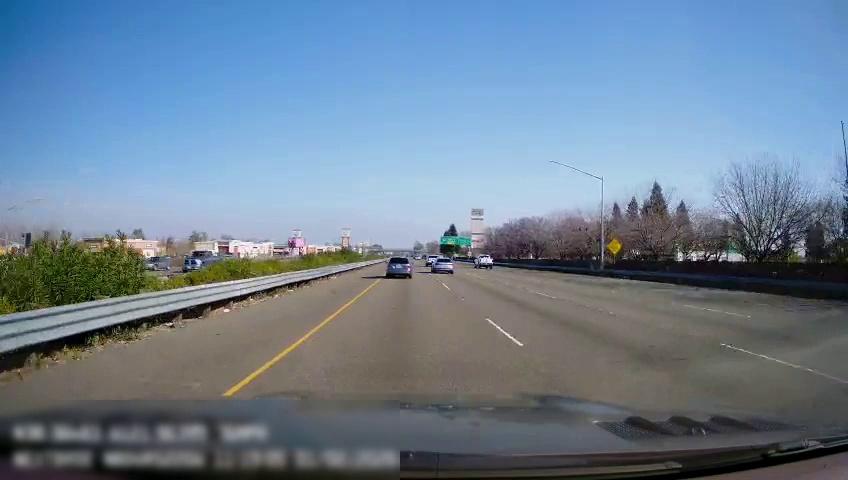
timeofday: Day
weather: Sunny
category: Drivable Space
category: Drivable Space
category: Vehicles | Car
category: Vehicles | SUV
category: Vehicles | SUV
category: Vehicles | SUV
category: Vehicles | Car
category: Vehicles | Truck
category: Lanes | Current Lane
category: Lanes | Current Lane
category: Lanes | Alternate Lane
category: Lanes | Alternate Lane
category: Traffic | Lights
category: Traffic | Lights
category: Traffic | Signs
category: Traffic | Signs